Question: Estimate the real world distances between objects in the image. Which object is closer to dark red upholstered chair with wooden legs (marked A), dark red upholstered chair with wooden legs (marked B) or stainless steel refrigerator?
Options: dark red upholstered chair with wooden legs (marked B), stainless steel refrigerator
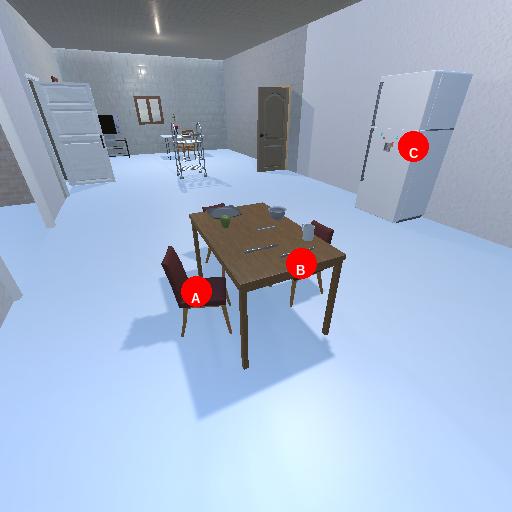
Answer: dark red upholstered chair with wooden legs (marked B)